Field crop: maize
Growth stage: 2
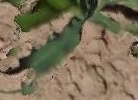
Species: maize